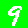
Digit: 9